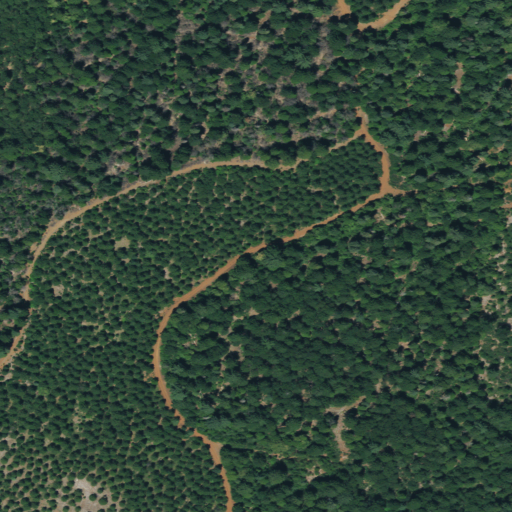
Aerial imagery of ridge(s) in California named Carpenter Ridge containing evergreen forest and woody wetlands